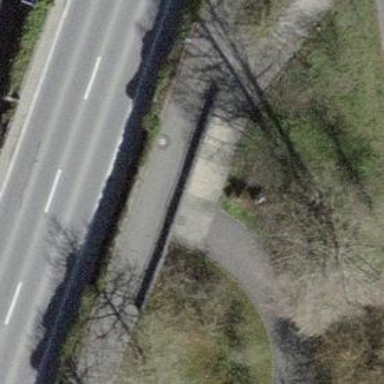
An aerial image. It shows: Service road with asphalt surface that goes through tunnel.